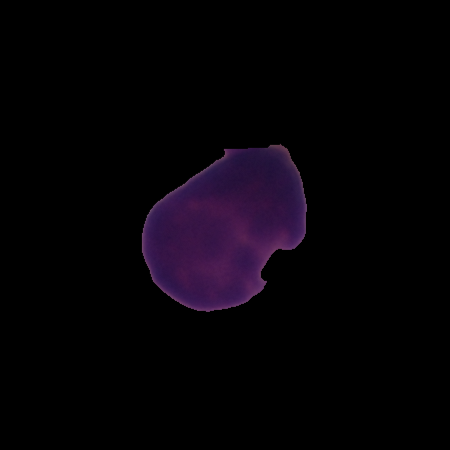
Label: healthy